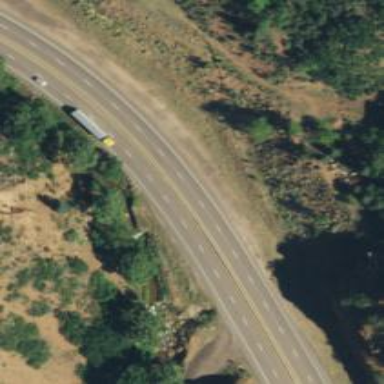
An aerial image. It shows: Trunk highway.